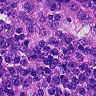
Metastatic tissue present: no